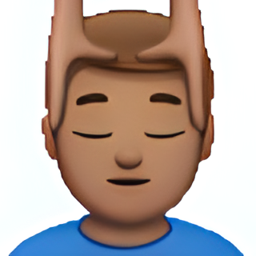
Name: man getting face massage type 4
Emoji: 💆🏽‍♂️
Group: People & Body
Sub-group: person-activity